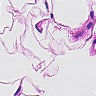
Metastatic tissue present: no